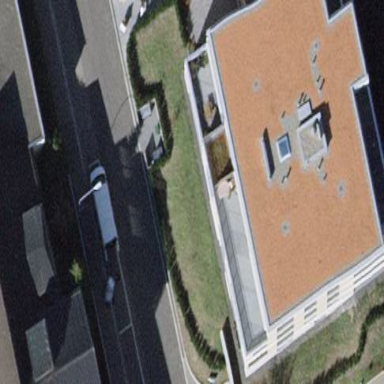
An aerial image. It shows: Flat-roofed apartment building.